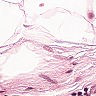
Metastatic tissue present: no